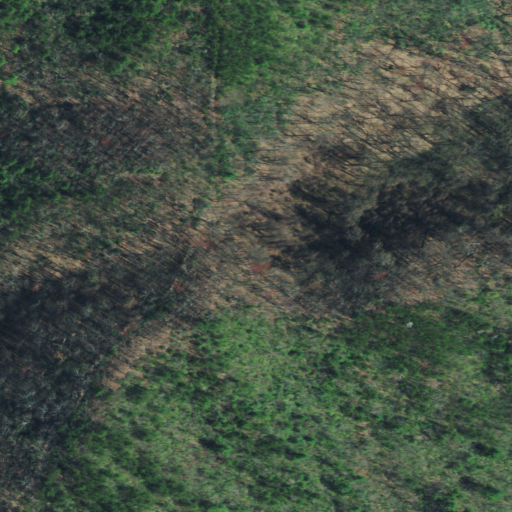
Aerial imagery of gap in Tennessee named Hickory Tree Gap containing mixed forest, deciduous forest, and evergreen forest